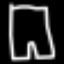
Label: pants